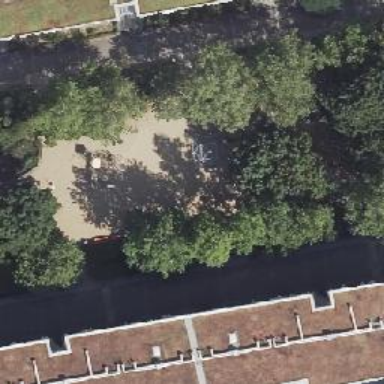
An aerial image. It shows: Playground featuring spring board.